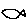
Label: fish